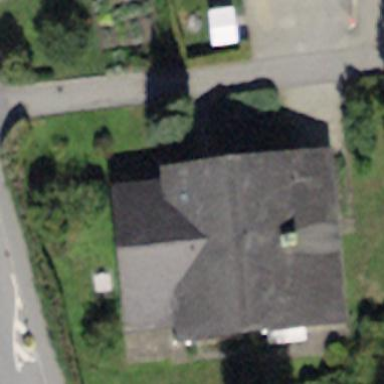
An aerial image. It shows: Detached building.